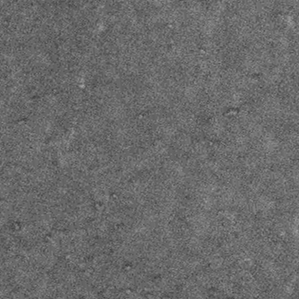
Label: frost